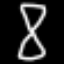
Label: hourglass